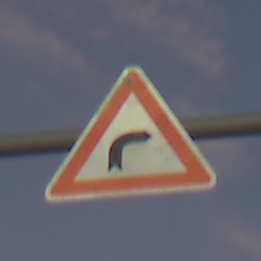
Verkehrszeichen: KurveRechts
Umgebung: Outdoor, RoadRail
Tageszeit: SunriseSunset
Wetter: PartlyCloudy
Licht: Natural
Jahreszeit: NotSpecified
Kontrast: LowContrast